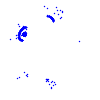
Particle: electron